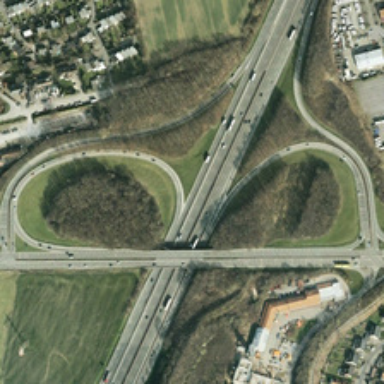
Some buildings and many green plants are near a viaduct with two almost circles .